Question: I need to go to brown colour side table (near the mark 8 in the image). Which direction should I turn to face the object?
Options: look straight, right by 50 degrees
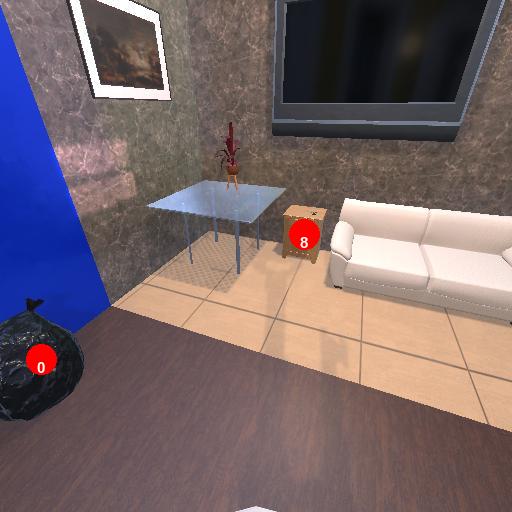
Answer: look straight